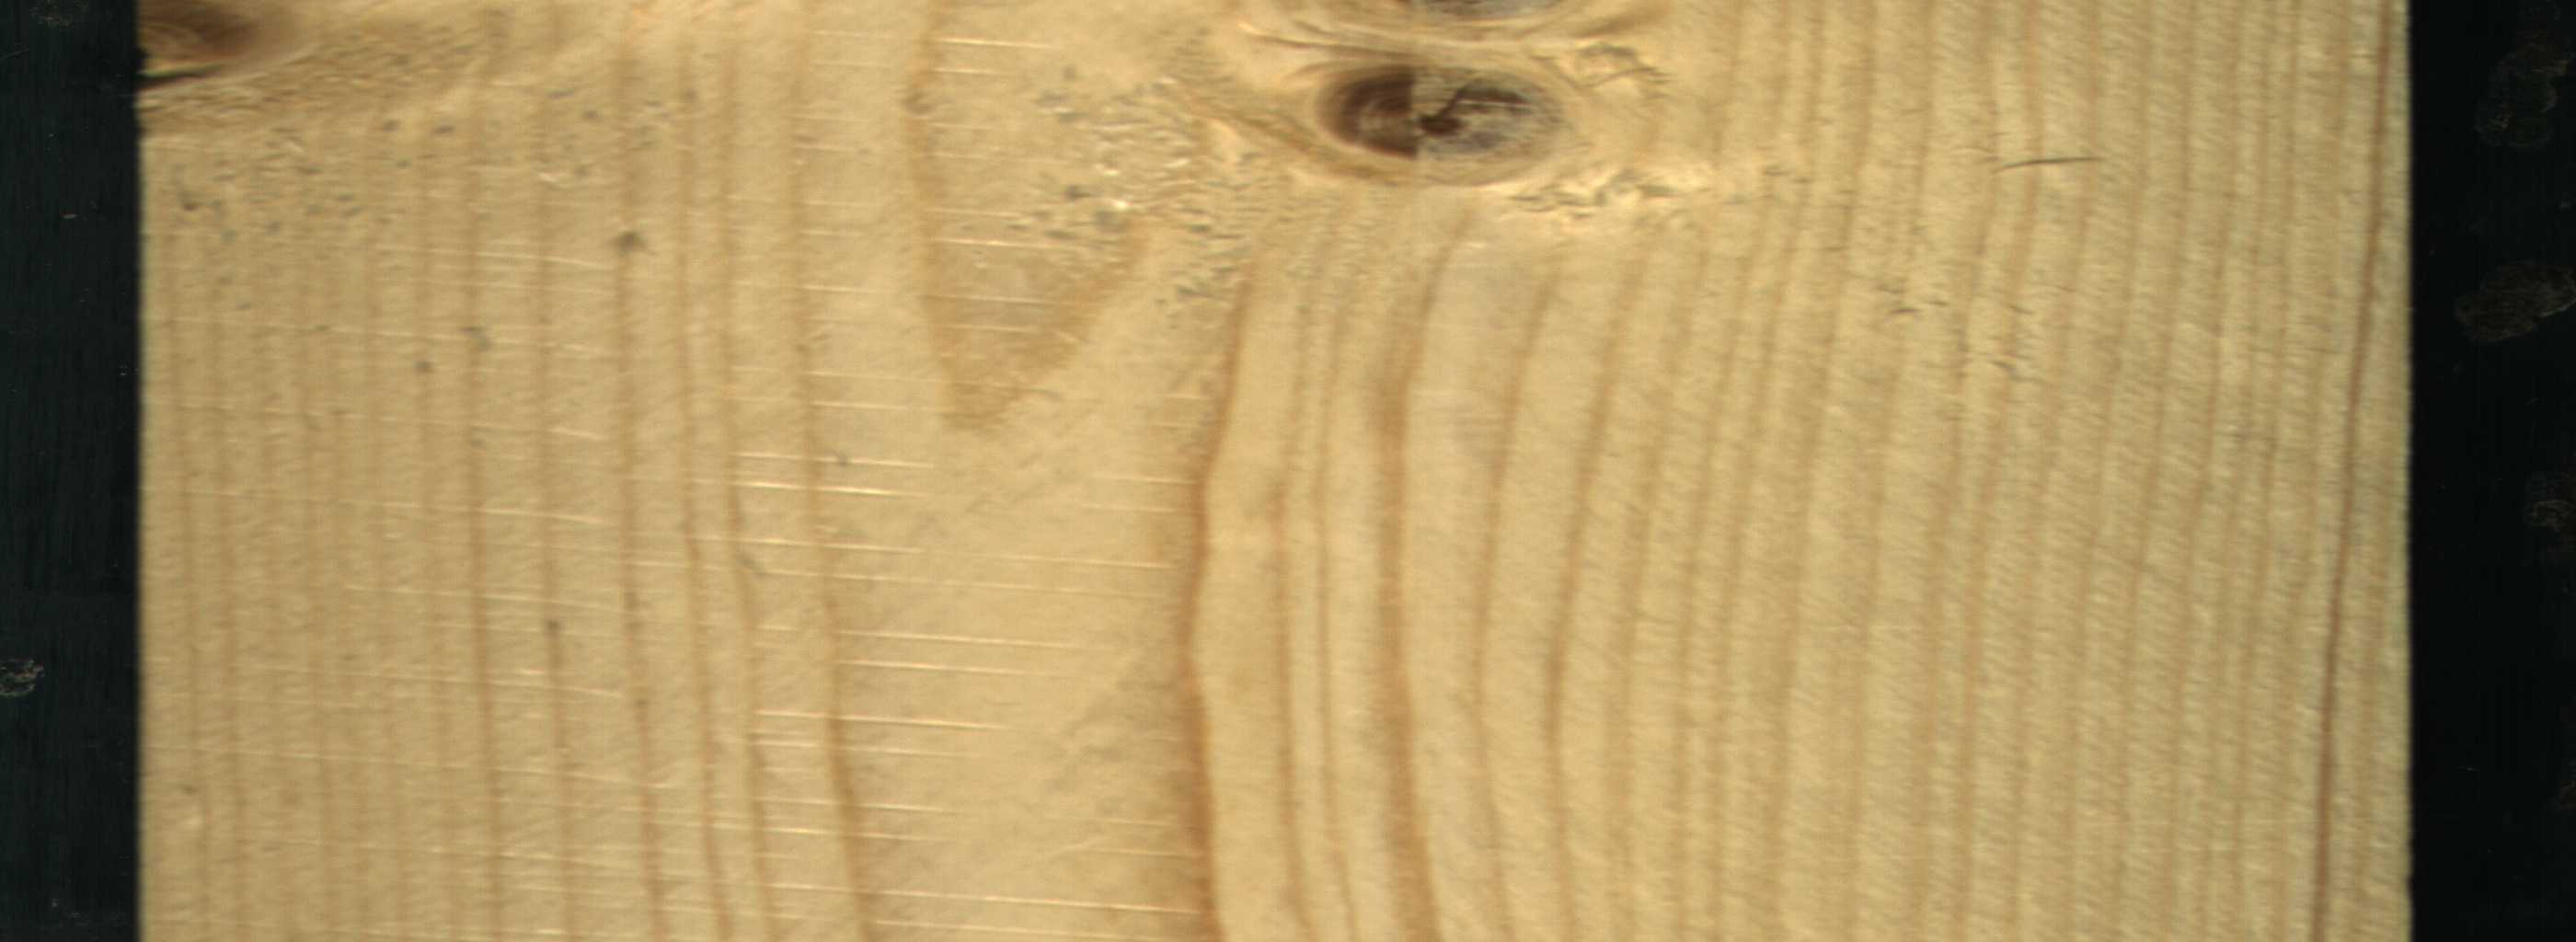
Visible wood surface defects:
knot_with_crack
knot_with_crack
Dead_Knot
Live_Knot